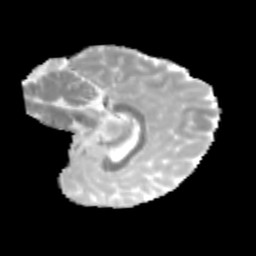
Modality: MD
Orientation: sagittal
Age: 10
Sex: female
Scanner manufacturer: siemens
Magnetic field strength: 3 T
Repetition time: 3.8 s
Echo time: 0.07 s